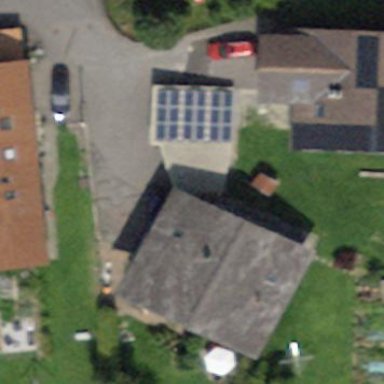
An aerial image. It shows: View of roof of building.